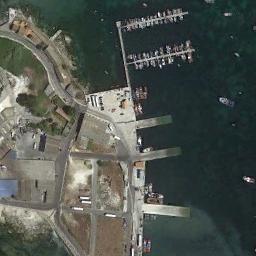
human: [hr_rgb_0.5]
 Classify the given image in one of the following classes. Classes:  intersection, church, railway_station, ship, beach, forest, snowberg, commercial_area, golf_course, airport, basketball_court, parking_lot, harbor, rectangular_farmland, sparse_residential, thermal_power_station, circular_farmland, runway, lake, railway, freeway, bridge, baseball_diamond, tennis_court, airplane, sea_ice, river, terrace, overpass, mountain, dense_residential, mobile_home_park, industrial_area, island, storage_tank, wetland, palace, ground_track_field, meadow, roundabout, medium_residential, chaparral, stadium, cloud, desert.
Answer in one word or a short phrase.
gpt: harbor